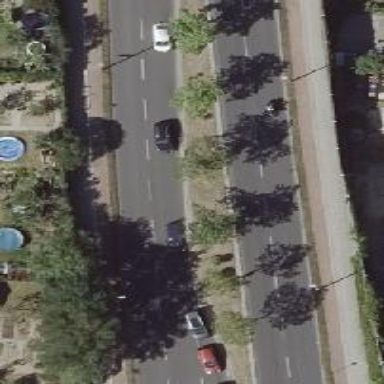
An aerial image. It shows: Beautiful avenue lined with deciduous broadleaved trees.